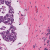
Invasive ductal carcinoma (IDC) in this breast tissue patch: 1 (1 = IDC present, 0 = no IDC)